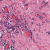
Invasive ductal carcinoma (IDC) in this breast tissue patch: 0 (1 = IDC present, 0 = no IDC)